Here is the envelope spectrum of one vibration snapshot from a rolling-element bearing, with each characteristic fault-frequency family marked on the frequency axis. Determine the bearing's health state. Answer with exactly one of: normal, inner_race, outer_race, ball.
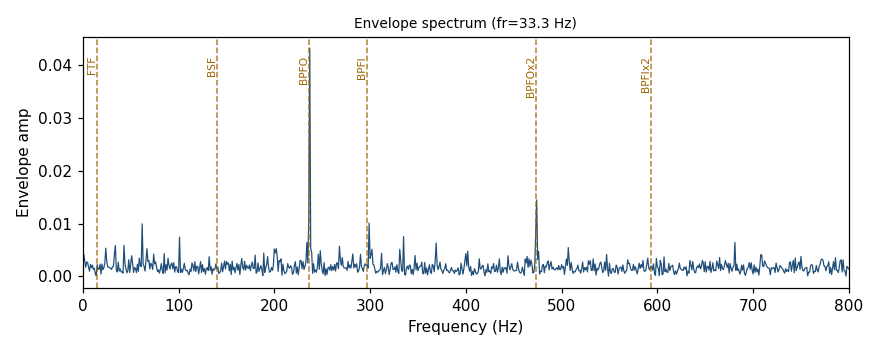
Answer: outer_race